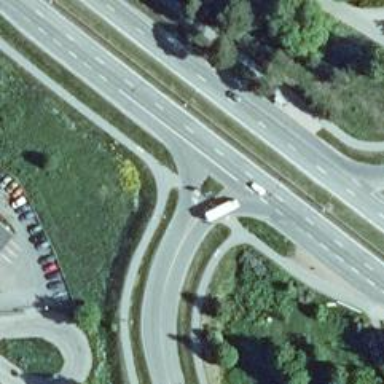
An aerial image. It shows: Asphalt cycleway.